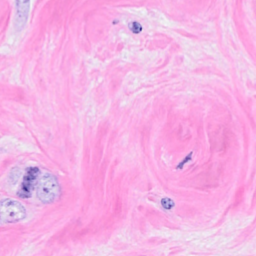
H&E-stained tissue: Breast